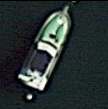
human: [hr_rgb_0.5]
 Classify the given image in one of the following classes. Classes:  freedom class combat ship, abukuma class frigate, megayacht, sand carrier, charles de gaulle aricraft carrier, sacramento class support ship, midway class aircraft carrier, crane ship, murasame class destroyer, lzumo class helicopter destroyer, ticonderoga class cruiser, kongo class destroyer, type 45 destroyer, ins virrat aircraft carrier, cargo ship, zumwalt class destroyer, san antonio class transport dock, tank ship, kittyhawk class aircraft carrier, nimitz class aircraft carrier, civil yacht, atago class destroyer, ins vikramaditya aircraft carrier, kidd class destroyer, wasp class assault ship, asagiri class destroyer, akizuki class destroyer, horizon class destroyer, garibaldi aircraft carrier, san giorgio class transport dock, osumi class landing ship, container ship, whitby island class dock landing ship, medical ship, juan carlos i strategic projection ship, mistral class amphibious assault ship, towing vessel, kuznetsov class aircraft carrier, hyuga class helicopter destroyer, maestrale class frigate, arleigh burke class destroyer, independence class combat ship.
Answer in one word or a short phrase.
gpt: Civil yacht